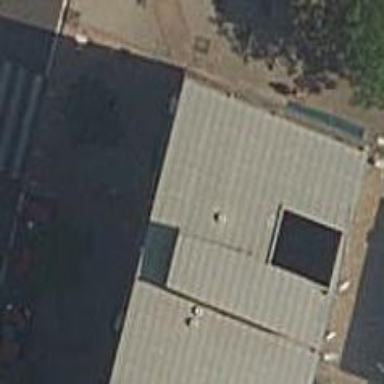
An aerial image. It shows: Furniture shop.